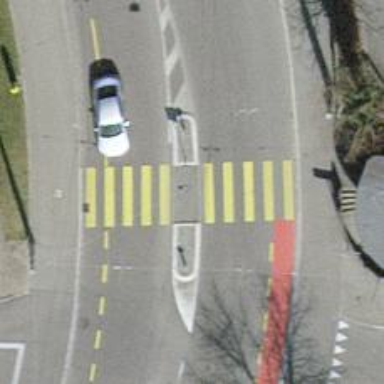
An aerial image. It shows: Uncontrolled road crossing with pedestrian island.